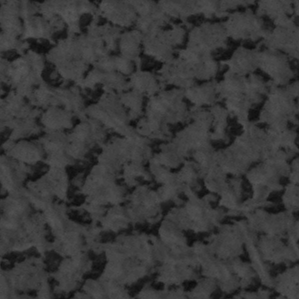
Label: frost